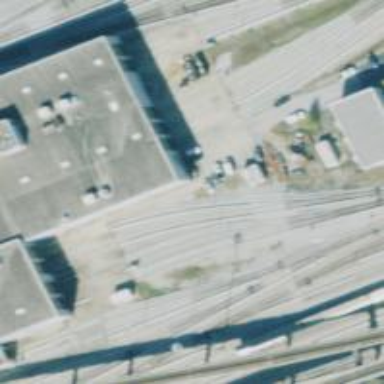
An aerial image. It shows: Yard area with electrified rail tracks.